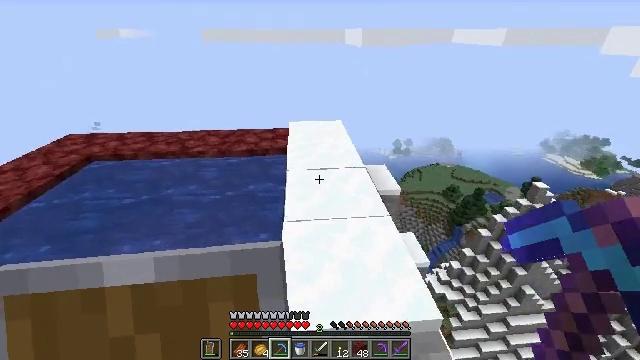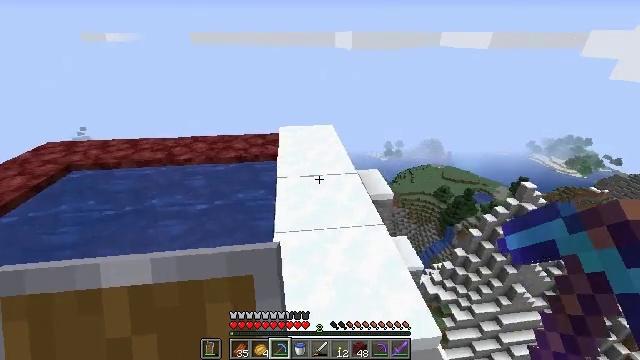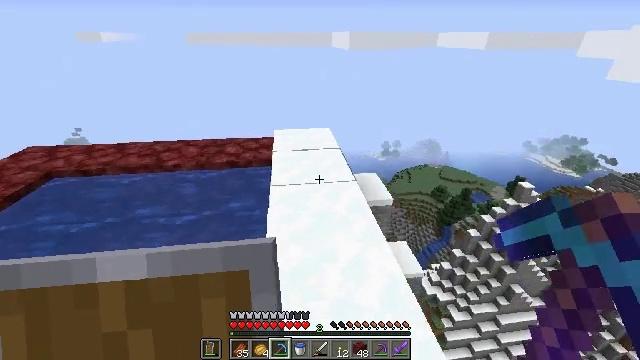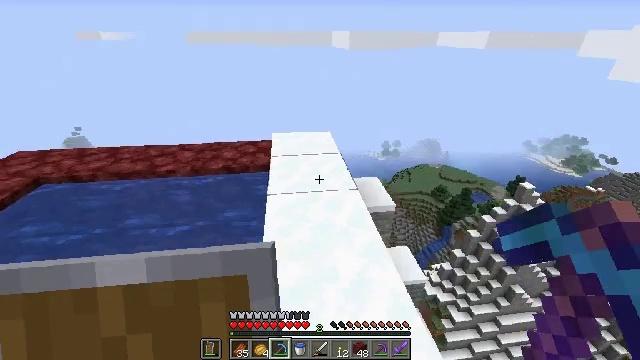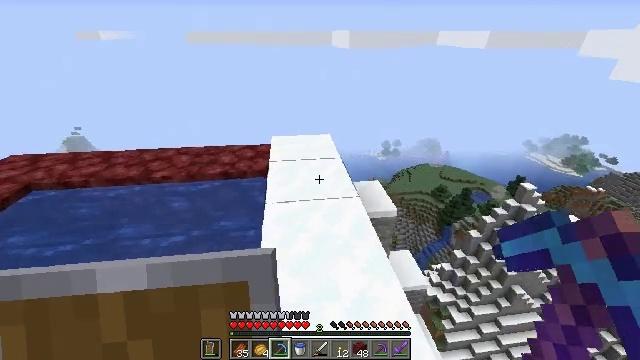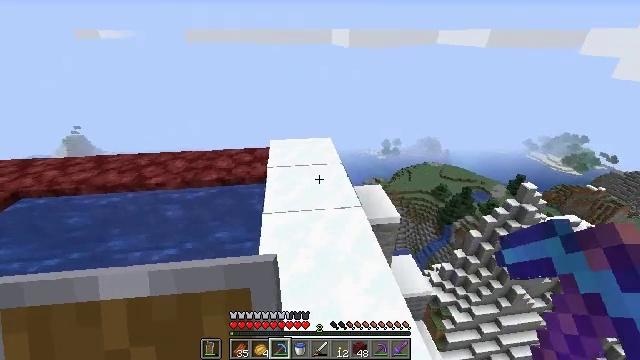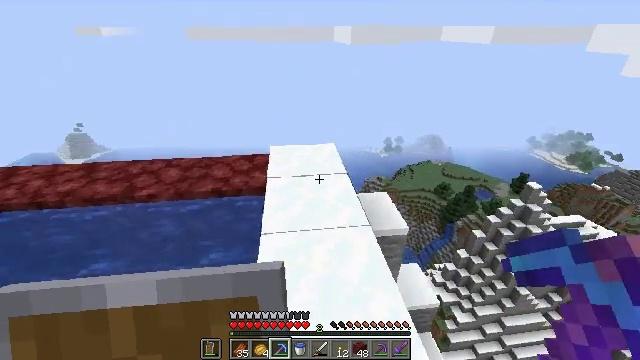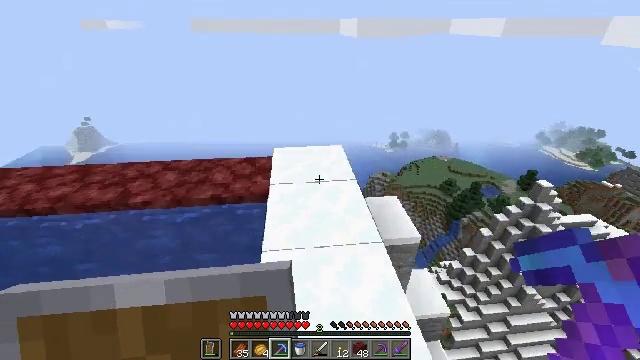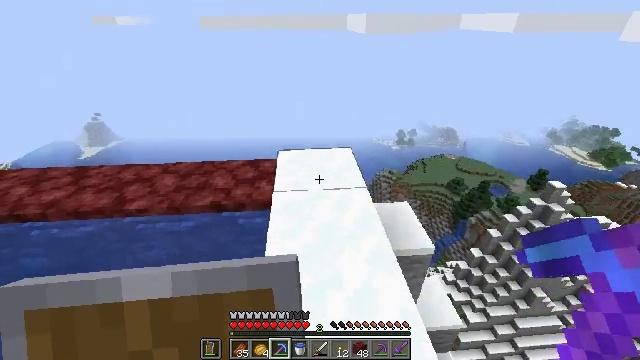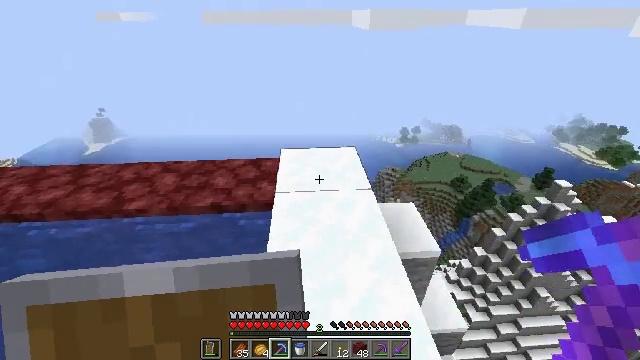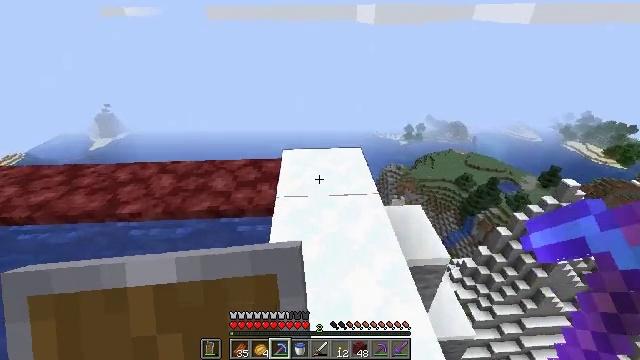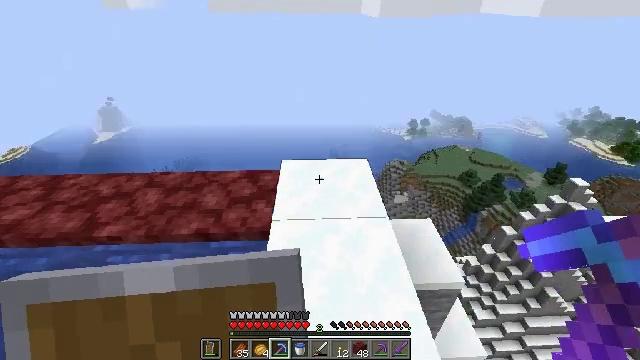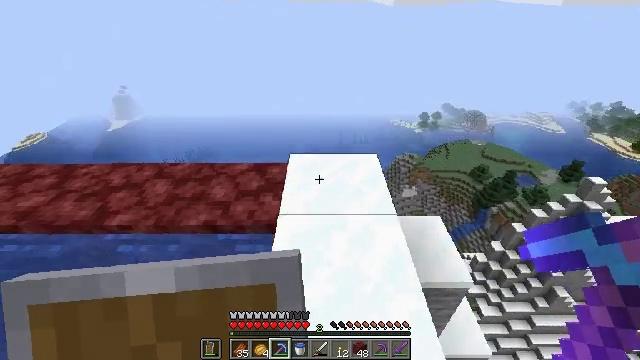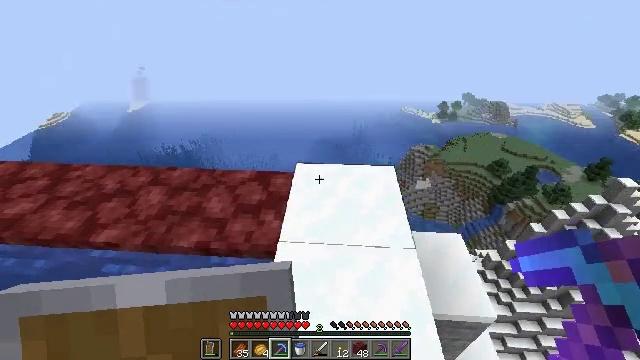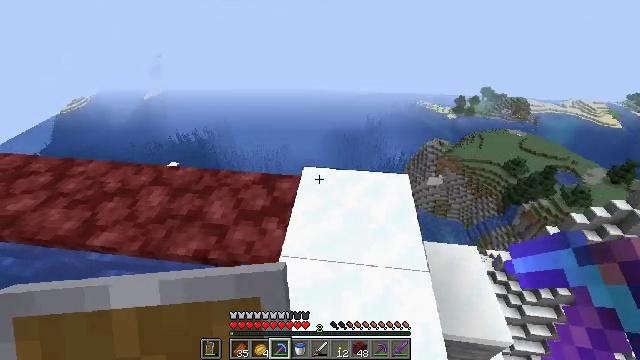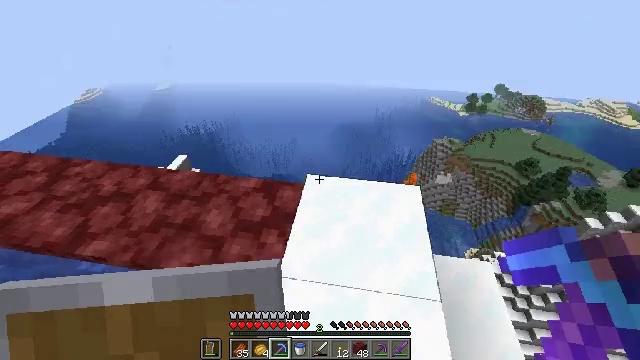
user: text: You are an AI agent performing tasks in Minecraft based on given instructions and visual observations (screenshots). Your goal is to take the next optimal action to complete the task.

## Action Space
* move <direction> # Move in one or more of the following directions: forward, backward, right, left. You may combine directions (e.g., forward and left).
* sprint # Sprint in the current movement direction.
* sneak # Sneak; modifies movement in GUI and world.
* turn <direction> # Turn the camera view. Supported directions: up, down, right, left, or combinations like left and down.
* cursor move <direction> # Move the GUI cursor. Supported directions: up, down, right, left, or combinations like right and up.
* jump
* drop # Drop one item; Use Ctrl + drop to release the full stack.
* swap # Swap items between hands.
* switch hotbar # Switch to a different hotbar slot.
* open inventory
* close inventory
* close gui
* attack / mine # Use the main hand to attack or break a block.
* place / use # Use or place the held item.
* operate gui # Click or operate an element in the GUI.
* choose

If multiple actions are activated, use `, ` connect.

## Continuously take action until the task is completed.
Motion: motion action
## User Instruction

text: Mine ice to use in an ice pathway.
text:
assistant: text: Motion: move forward, turn right
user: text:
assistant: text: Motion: move forward
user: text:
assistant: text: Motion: move forward
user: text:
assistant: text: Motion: move forward
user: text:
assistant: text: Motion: move forward
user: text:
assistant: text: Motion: move forward
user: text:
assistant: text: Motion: move forward, turn left and down
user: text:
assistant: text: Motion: move forward, turn left
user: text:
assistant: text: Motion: move forward
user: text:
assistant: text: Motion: move forward
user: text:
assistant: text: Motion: move forward
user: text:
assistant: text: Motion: move forward, turn left and down
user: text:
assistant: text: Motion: move forward, turn left and down
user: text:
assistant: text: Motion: move forward, turn left and down
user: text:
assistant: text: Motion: move forward, turn left and down
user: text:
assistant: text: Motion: move forward, turn left and down
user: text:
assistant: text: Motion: move forward, turn left and down
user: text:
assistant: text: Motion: move forward, turn left and down
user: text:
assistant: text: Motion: turn left and down
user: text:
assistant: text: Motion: turn left and down
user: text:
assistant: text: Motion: turn left
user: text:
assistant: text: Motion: no_op
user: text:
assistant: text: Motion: move forward, turn left
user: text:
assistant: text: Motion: move forward and move right, turn left
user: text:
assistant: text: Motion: move forward and move right, turn left
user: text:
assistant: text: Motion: move right, turn left
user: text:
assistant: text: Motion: no_op
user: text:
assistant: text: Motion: turn left
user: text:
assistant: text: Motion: turn left
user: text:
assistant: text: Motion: turn left